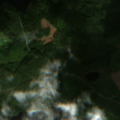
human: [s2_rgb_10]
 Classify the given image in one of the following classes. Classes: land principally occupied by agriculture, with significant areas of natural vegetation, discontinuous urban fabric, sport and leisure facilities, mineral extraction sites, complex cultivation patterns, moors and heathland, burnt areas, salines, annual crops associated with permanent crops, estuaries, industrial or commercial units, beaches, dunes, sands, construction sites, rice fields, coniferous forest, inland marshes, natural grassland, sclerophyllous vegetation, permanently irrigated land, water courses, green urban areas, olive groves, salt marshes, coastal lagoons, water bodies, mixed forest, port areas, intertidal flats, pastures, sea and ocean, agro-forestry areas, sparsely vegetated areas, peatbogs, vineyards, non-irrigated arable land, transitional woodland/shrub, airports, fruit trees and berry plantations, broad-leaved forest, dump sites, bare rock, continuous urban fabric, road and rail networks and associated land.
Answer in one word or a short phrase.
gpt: coniferous forest